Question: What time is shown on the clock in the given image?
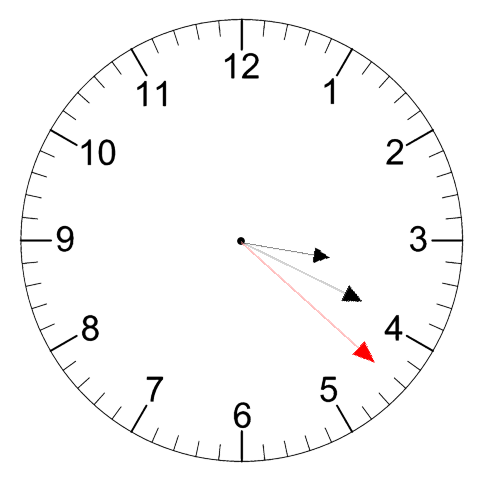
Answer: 03:19:22